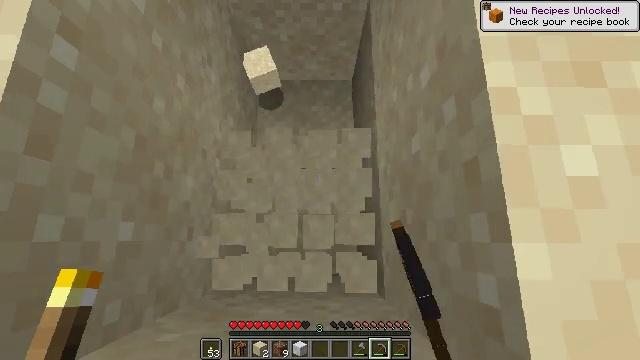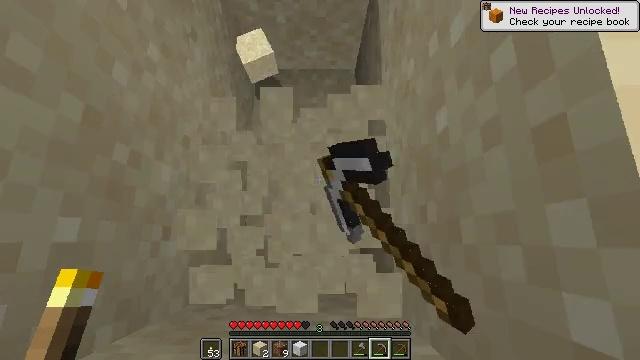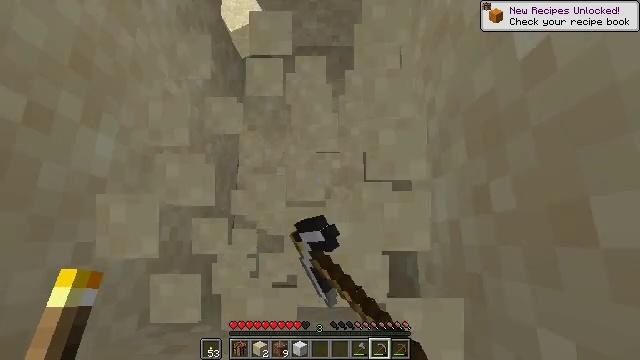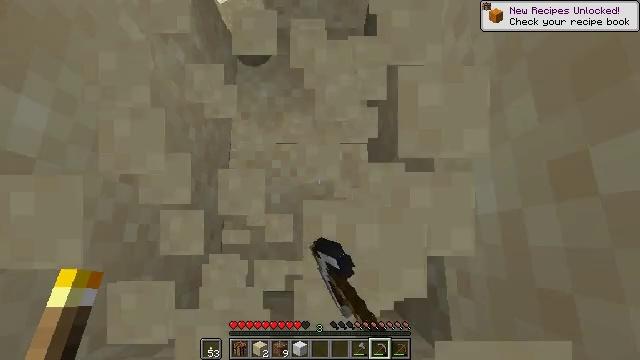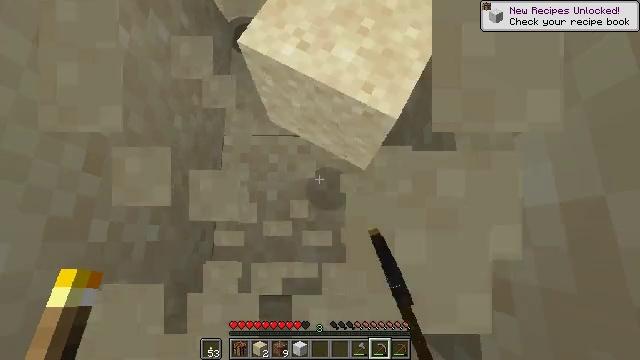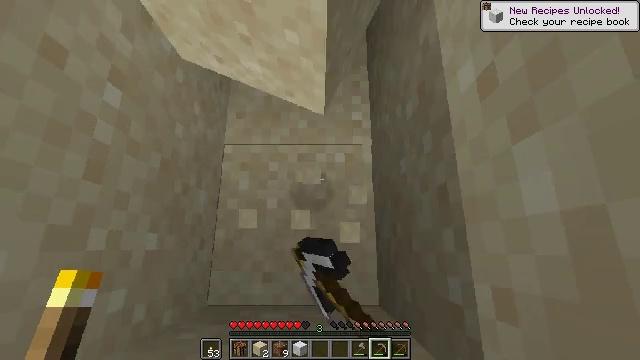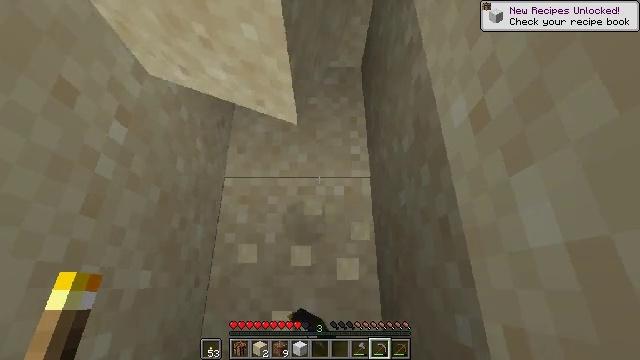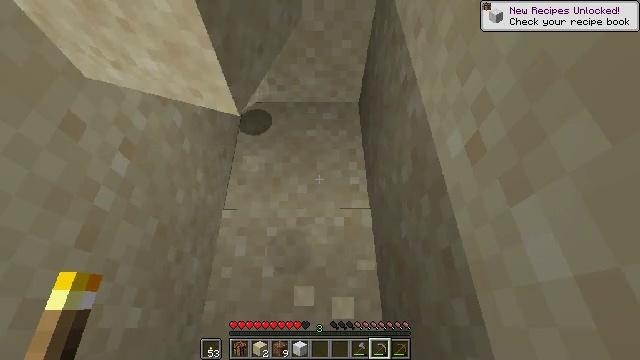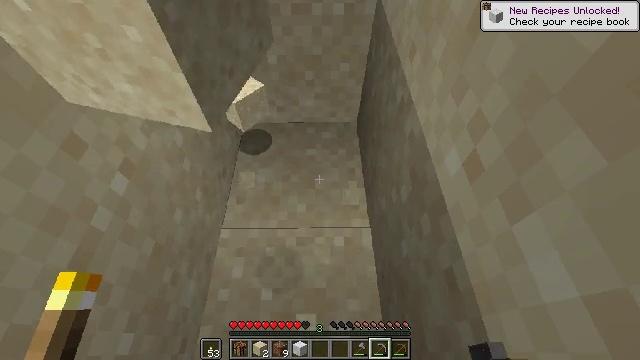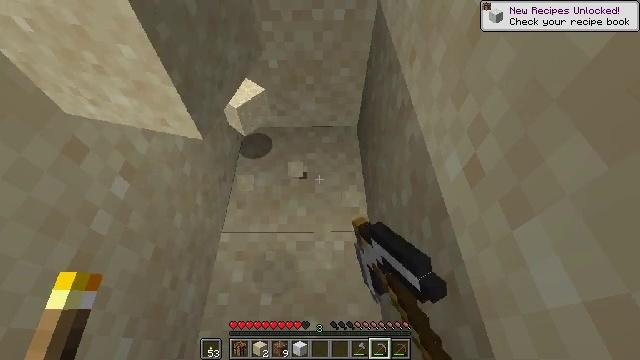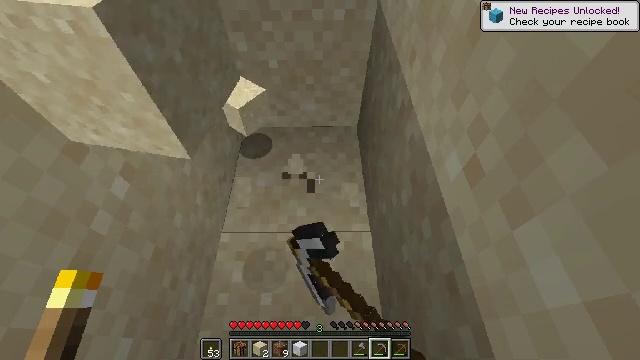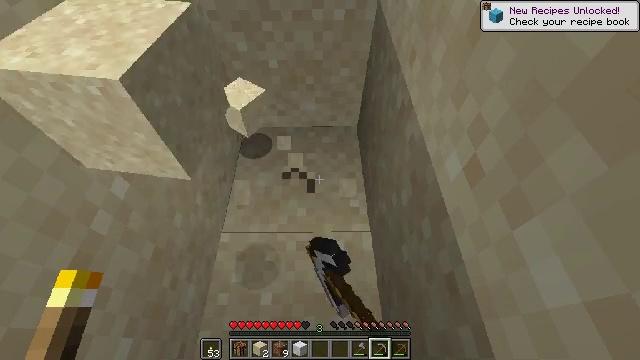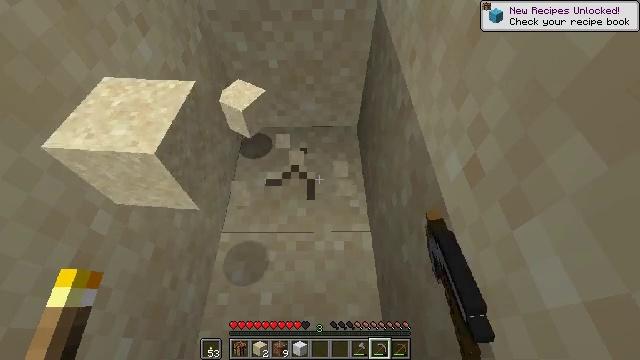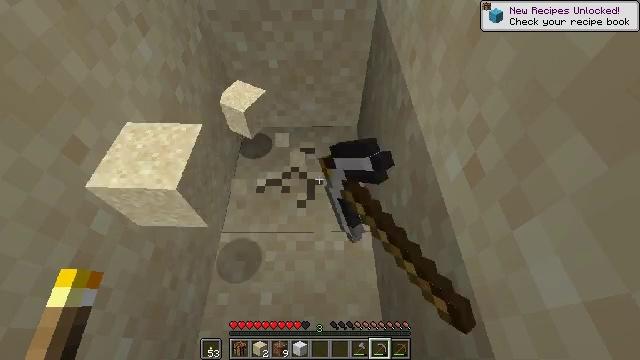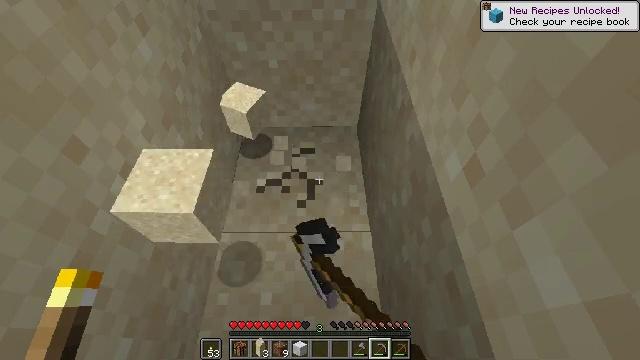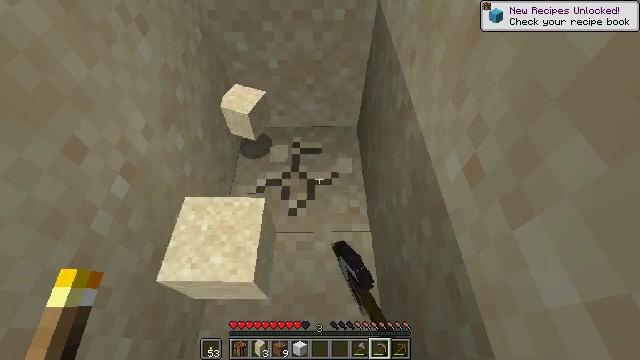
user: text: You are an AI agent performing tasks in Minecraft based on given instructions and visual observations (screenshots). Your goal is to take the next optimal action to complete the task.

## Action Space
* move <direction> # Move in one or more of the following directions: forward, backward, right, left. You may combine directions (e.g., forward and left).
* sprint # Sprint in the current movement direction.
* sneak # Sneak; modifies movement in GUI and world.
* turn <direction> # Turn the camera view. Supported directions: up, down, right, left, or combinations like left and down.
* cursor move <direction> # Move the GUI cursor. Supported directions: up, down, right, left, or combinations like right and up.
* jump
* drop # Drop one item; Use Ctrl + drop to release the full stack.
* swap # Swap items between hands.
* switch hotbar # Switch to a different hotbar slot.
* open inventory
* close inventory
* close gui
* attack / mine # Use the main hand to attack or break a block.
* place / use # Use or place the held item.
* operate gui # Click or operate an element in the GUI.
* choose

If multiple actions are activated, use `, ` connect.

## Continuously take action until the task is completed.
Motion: motion action
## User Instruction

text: Mine sand by the water.
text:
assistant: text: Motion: attack / mine
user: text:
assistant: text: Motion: attack / mine
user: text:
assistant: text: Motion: attack / mine
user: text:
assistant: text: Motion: attack / mine
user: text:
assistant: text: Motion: turn up, attack / mine
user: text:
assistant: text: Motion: turn up, attack / mine
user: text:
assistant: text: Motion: turn up, attack / mine
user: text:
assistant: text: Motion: turn up, attack / mine
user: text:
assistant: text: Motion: attack / mine
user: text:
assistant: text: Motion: attack / mine
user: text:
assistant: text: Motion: attack / mine
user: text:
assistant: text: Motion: attack / mine
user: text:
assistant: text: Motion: attack / mine
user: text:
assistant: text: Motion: attack / mine
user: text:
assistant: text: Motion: attack / mine
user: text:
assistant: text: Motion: attack / mine
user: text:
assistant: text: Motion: attack / mine
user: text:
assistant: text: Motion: attack / mine
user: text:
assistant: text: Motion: attack / mine
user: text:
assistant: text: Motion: attack / mine
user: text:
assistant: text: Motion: attack / mine
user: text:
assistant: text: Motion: attack / mine
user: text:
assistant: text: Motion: attack / mine
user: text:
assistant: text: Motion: attack / mine
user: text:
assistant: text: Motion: attack / mine
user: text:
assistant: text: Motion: attack / mine
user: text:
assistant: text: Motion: attack / mine
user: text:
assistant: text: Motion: attack / mine
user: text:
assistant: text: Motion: attack / mine
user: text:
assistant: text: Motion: turn down, attack / mine